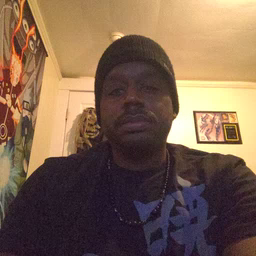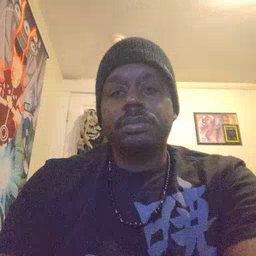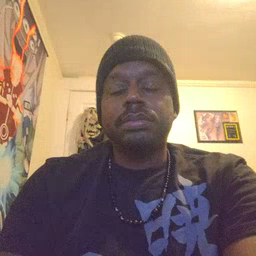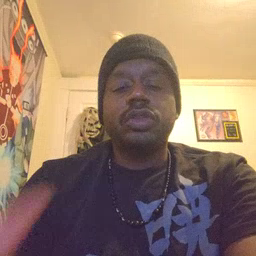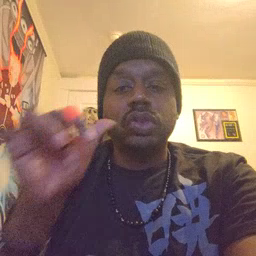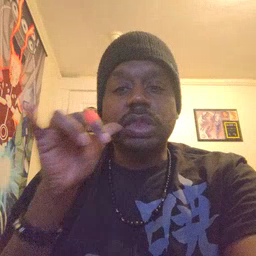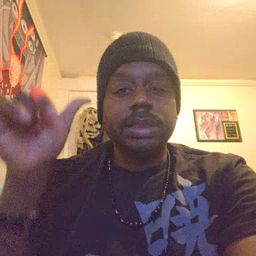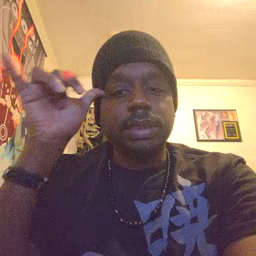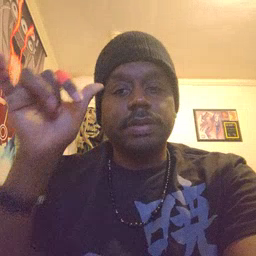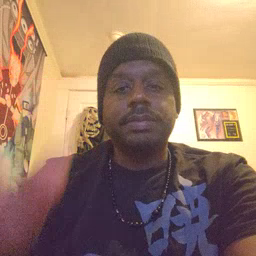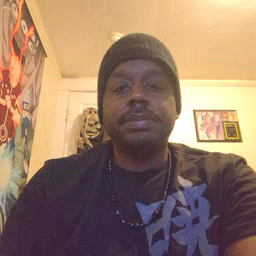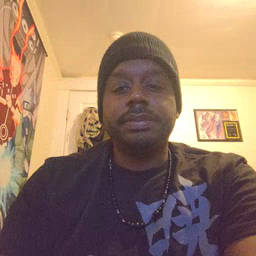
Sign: yesterday